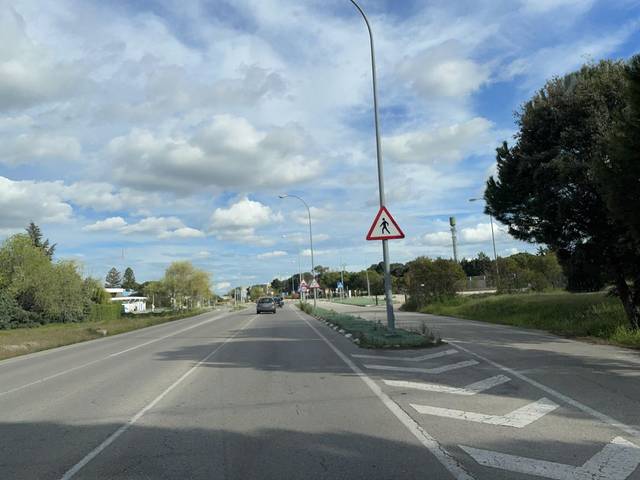
Region: Spain
Coordinates: 40.441, -3.842